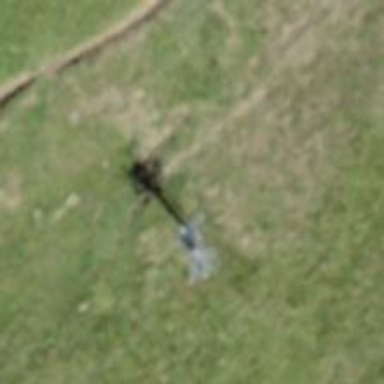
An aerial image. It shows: Pylon used for aerialway.